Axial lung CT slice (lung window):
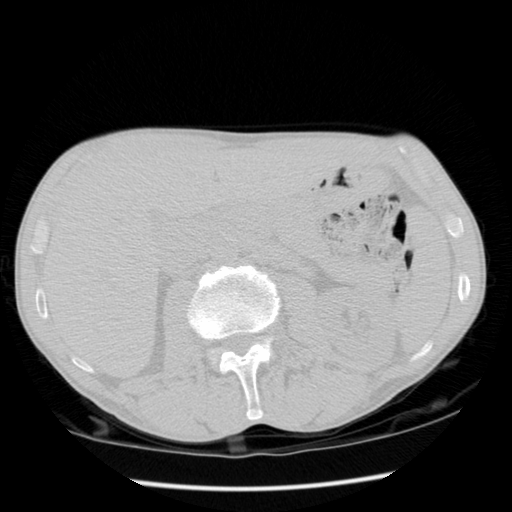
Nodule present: no